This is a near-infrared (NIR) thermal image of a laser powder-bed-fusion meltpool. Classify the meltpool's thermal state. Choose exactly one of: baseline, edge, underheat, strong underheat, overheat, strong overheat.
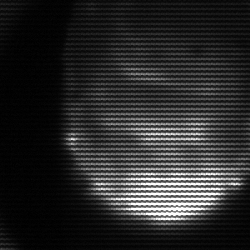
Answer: edge